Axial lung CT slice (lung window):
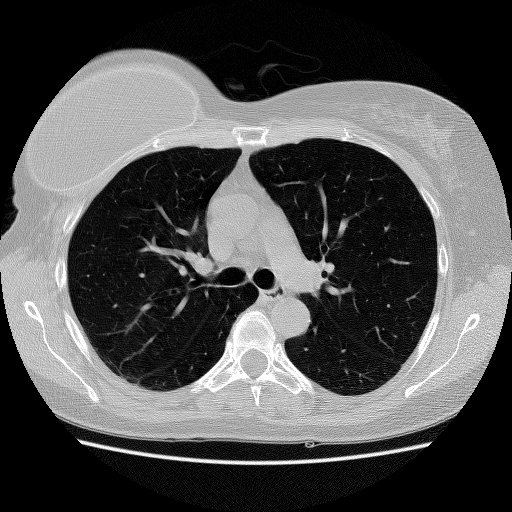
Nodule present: no